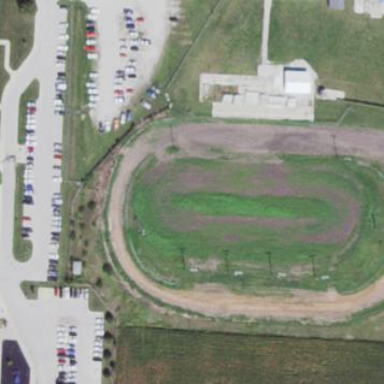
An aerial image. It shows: Raceway for motor sports.